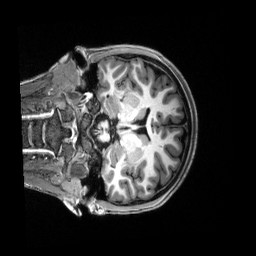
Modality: T1w
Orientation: coronal
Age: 19
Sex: female
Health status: healthy
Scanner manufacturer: siemens
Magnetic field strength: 3 T
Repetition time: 2.5 s
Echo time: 0.00222 s